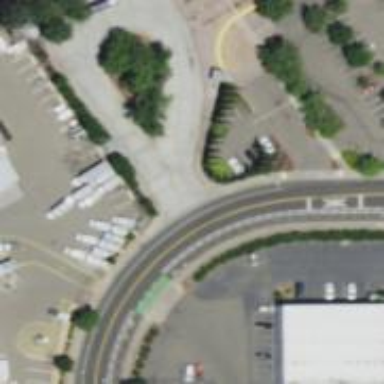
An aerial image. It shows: Busway road.